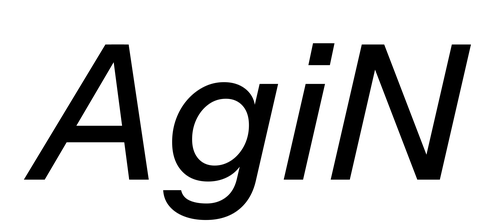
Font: InstrumentSans-Italic_Medium_Italic